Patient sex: M
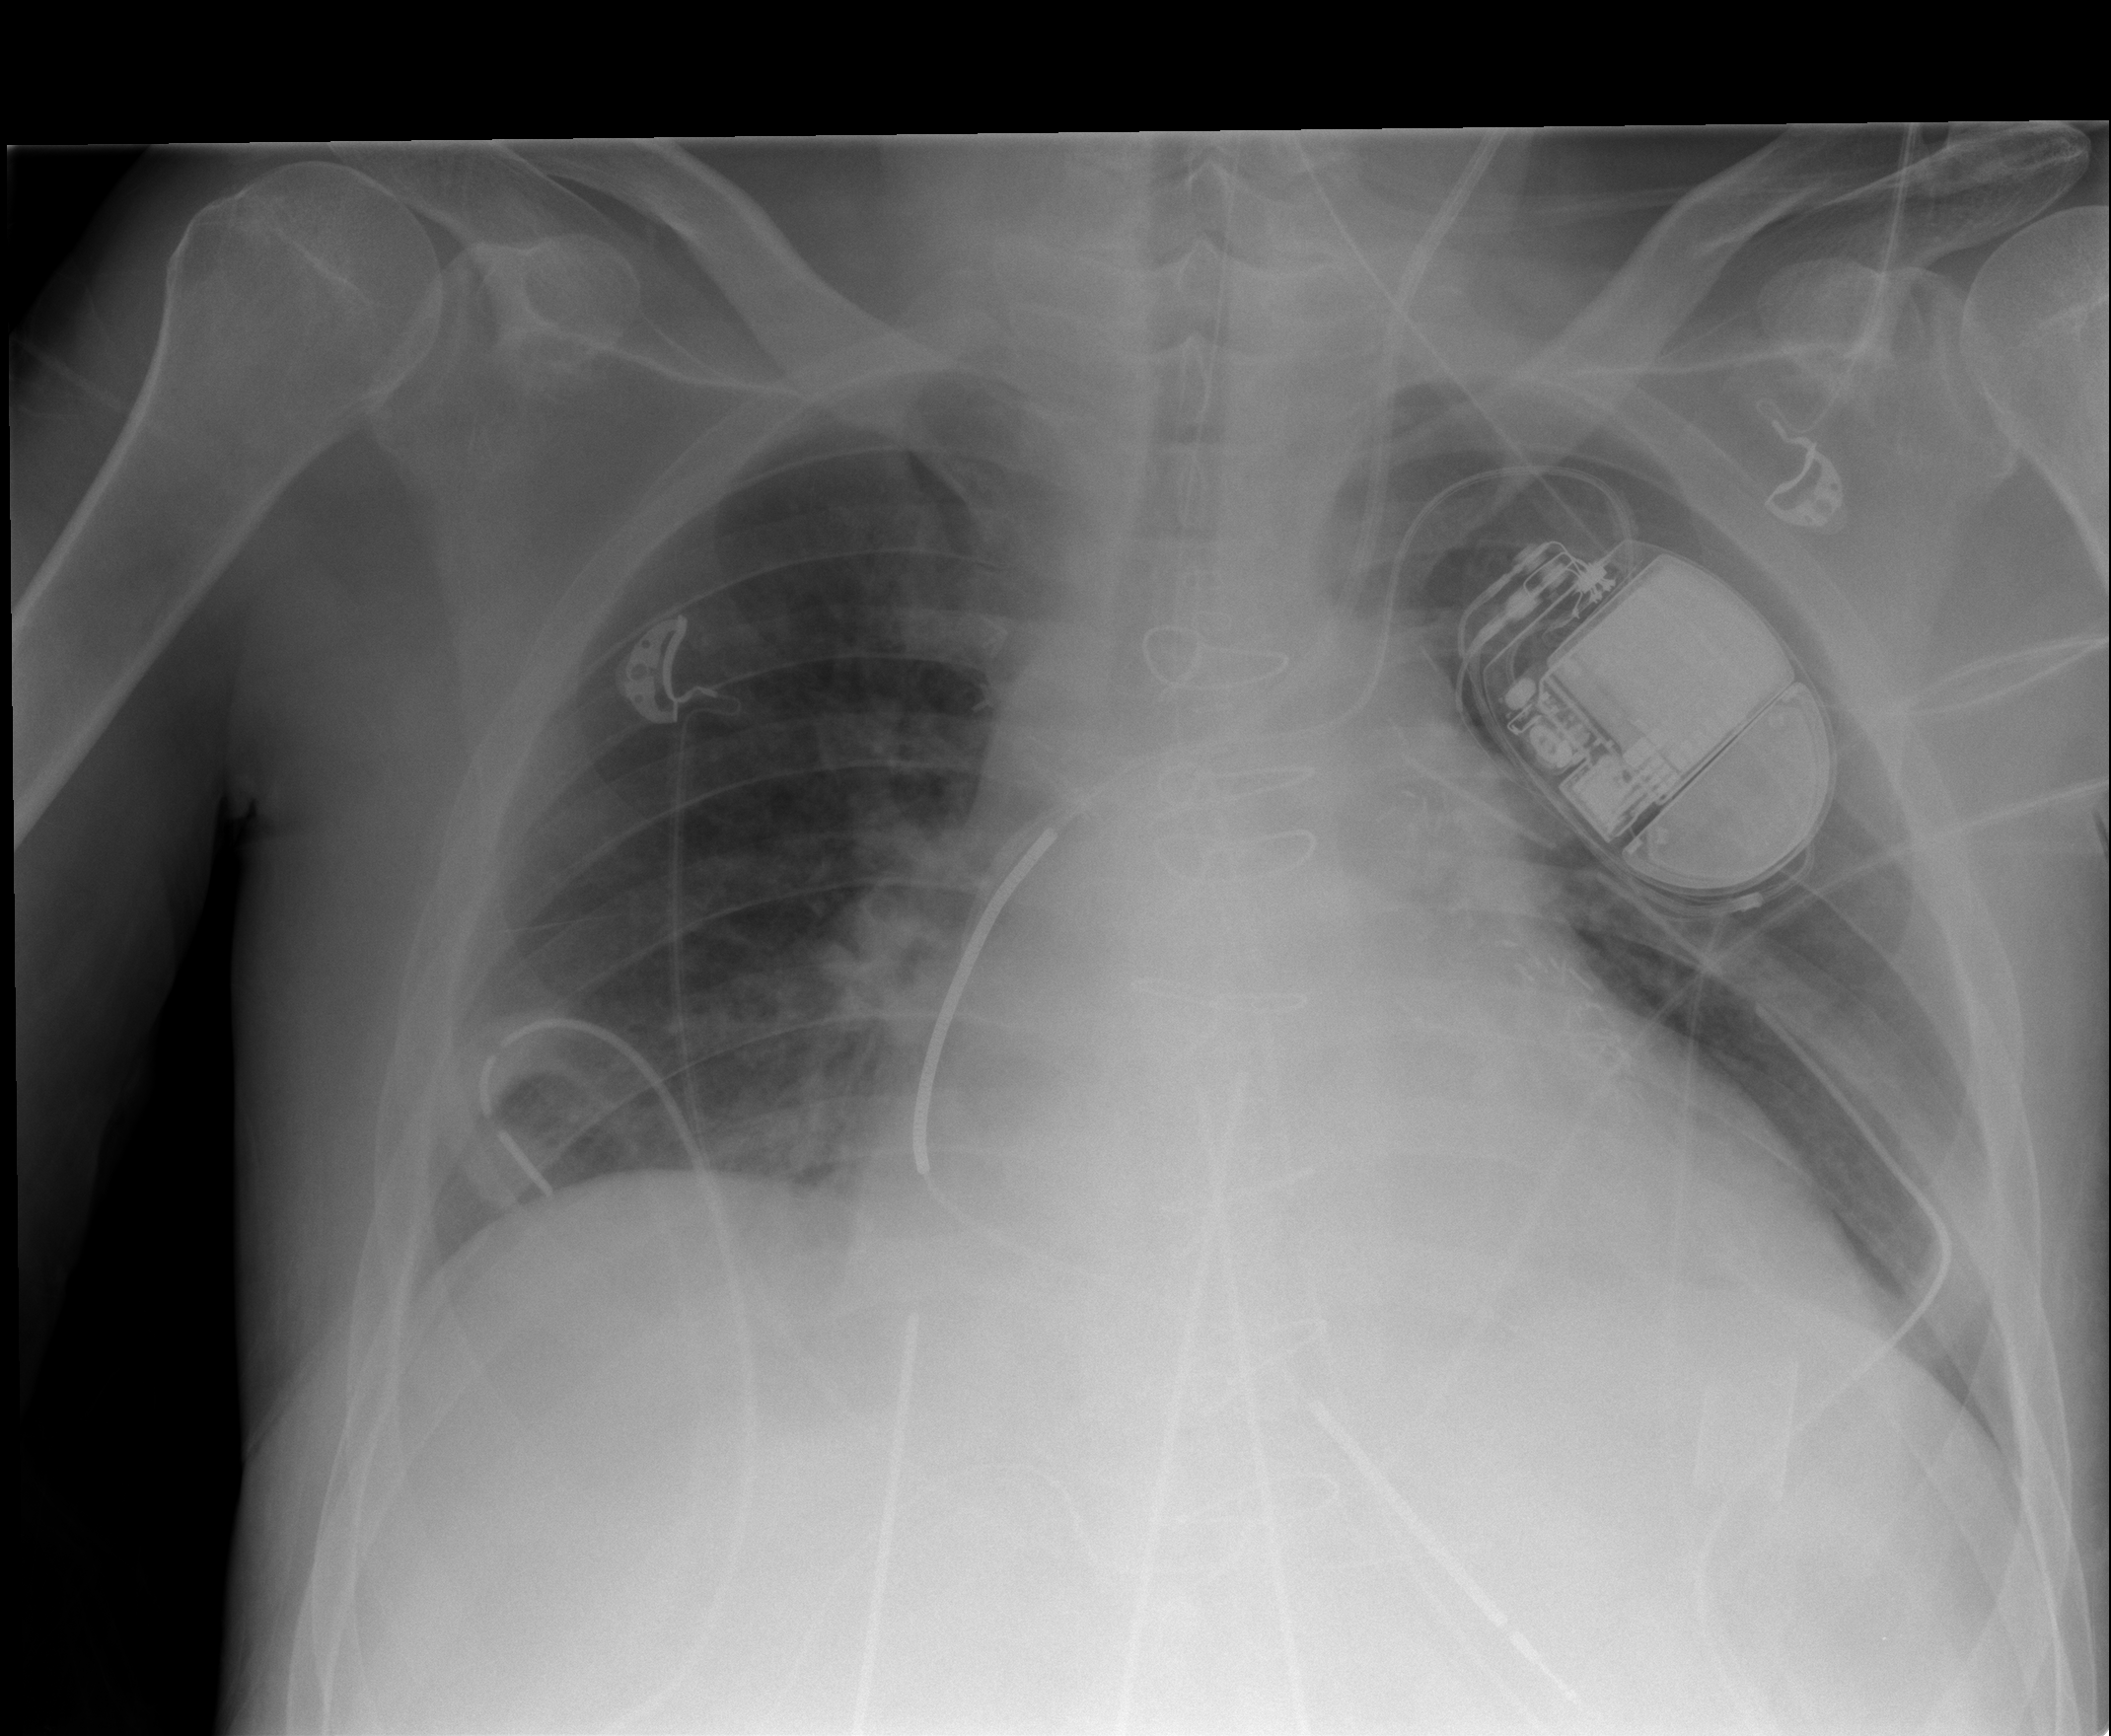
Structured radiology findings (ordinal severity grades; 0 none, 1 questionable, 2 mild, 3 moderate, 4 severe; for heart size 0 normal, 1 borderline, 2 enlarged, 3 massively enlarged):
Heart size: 2
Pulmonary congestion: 2
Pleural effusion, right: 0
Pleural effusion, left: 0
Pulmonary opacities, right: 0
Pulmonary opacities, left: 0
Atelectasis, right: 2
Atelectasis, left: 0